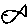
Label: fish